Question: I am new to Blackberry development and Im trying to simple get a BrowserField working.
I get this errormessage:

Tried reinstalling JDE etc. etc. but the app always gets an error when I run it on the simulator..
Any ideas?
Here is my code:
'''
package mypackage;
import net.rim.device.api.browser.field2.BrowserField;
import net.rim.device.api.ui.UiApplication;
import net.rim.device.api.ui.container.MainScreen;
/**
* This class extends the UiApplication class, providing a graphical user interface.
*/
public class HelloBlackBerry extends UiApplication {
private MainScreen _screen;
private BrowserField _bf2;
HelloBlackBerry()
{
_bf2 = new BrowserField();
_screen = new MainScreen();
_screen.add(_bf2);
pushScreen(_screen);
_bf2.requestContent("http://www.blackberry.com");
}
public static void main(String[] args)
{
HelloBlackBerry app = new HelloBlackBerry();
app.enterEventDispatcher();
}
}
'''
I do not have a Blackberry device to test on yet.
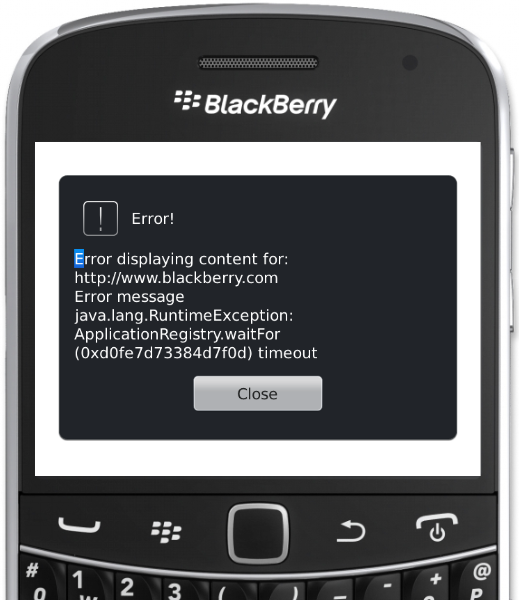
Answer: Normally, enabling the Mobile Data System Connection Service (aka MDS-CS) would have solved this the MDS-CS version supplied with JRE 7.0.0 (9930 simulator) is incorrect! The original post on BlackBerry's forums can be found <URL>.
According to this post:
> An incorrect version of MDS-CS simulator was included in 7.0. To correct it you can delete it and copy the version from 6.0.
Deleting the invalid MDS version from JRE 7.0.0 and replacing it with the one from JRE 6.0.0 fixed the BrowserField issue for me. Don't forget to close and rerun the simulator and before reruning the application.
<URL> is a link to my original answer.